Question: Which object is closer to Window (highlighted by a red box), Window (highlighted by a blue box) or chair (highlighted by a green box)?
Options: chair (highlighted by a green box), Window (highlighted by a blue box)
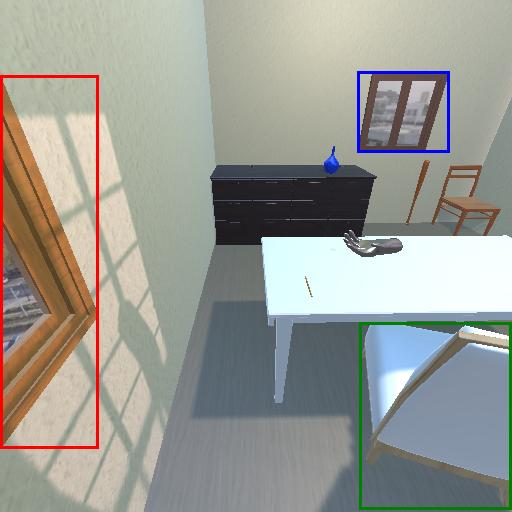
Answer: chair (highlighted by a green box)